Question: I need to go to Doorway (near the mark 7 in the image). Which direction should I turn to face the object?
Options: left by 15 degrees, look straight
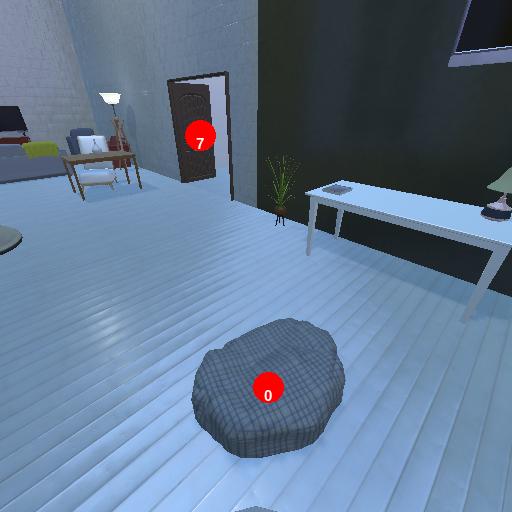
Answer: left by 15 degrees